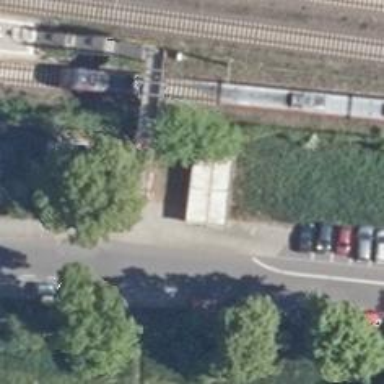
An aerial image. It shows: Footway with asphalt surface on bridge.